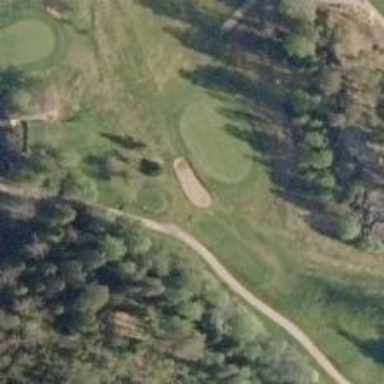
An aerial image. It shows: Golf tee.